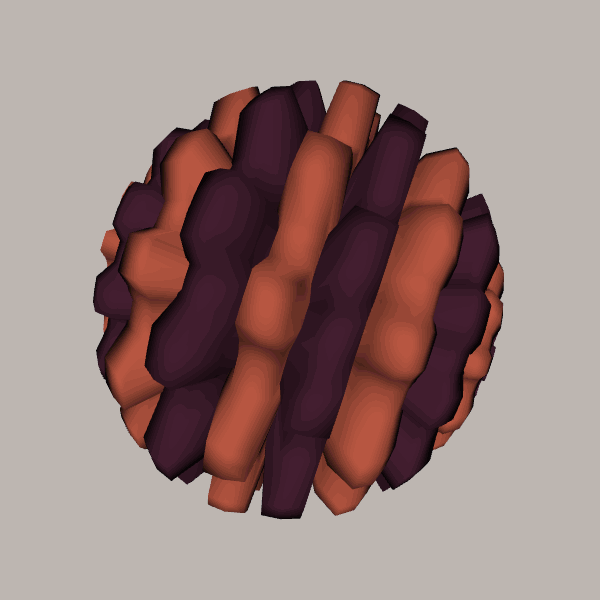
Background: light